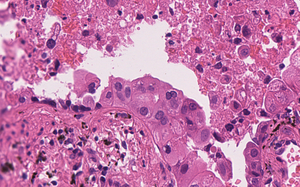
Tumor epithelial tissue: yes
Tumor-associated stroma tissue: yes
Normal tissue: no